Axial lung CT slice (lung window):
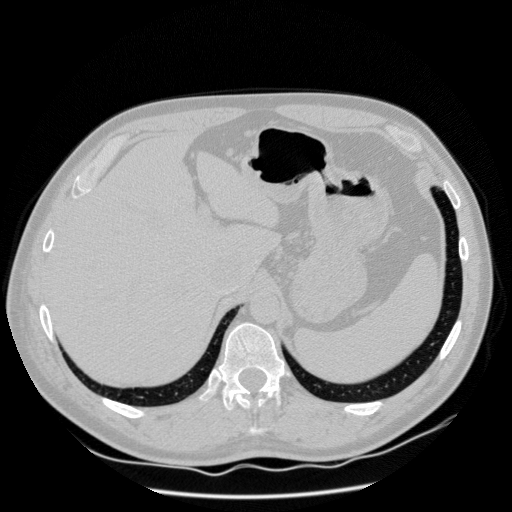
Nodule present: no